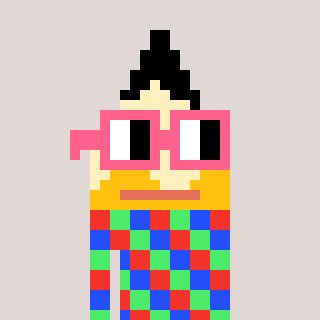
a pixel art character with square pink glasses, a pencil-shaped head and a purple-colored body on a warm background